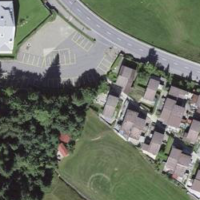
EUNIS habitat code: 26
Species observed at this site:
Menyanthes trifoliata